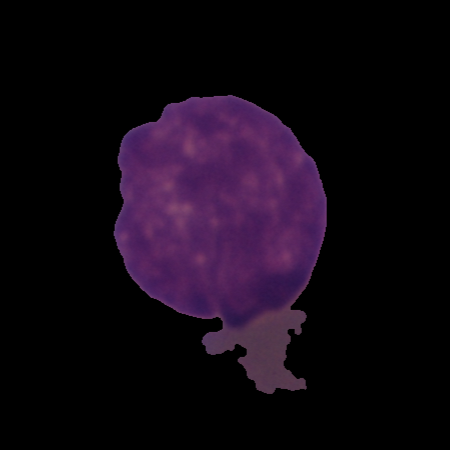
Label: cancer